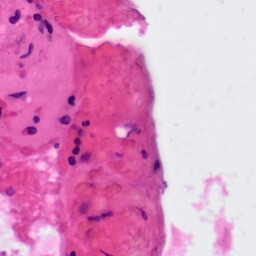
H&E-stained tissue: Colon